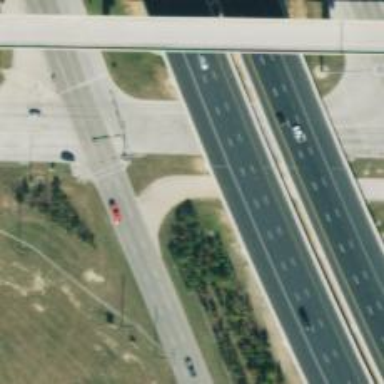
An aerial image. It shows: Secondary link road.